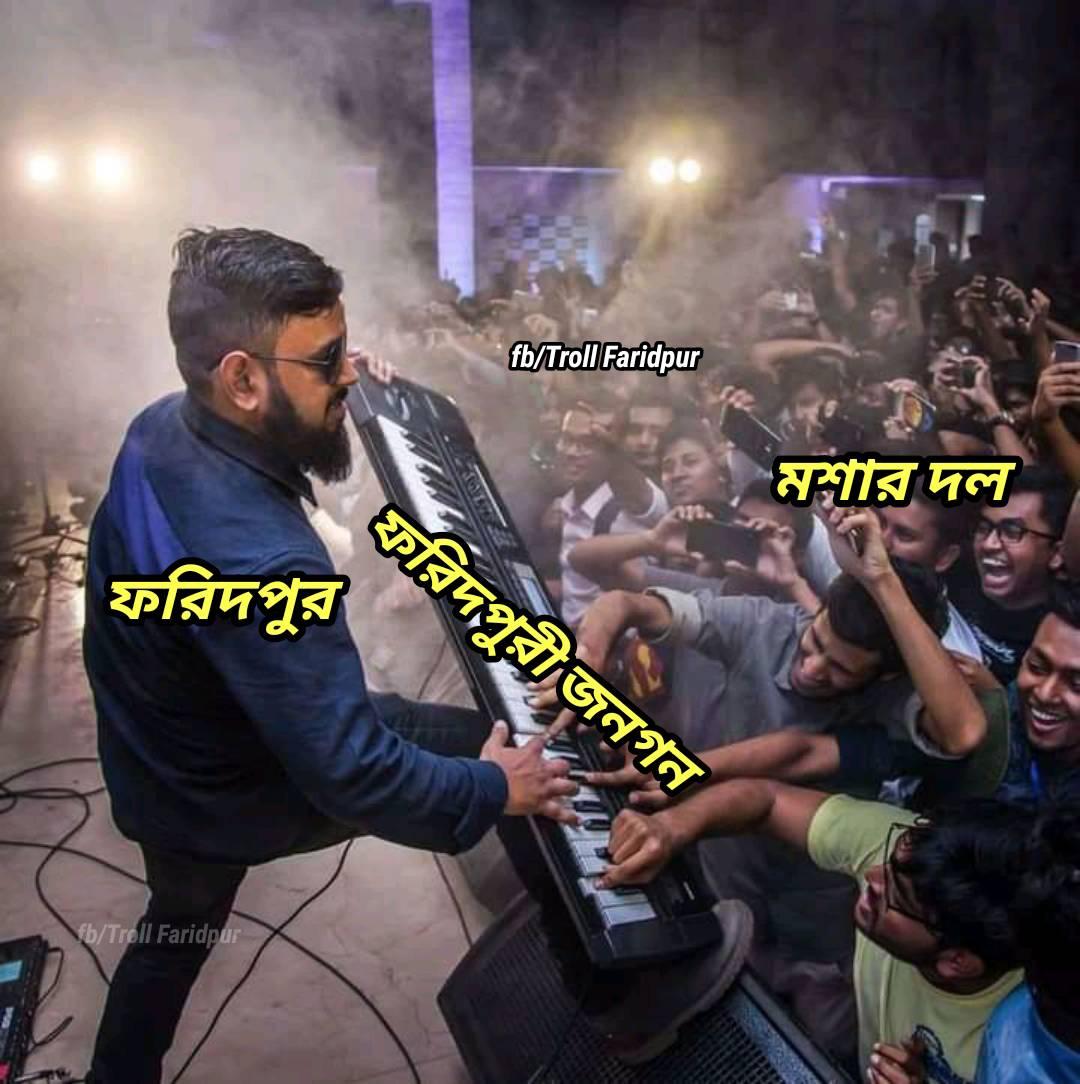
Caption: ফরিদপুর     ফরিদপুরী জনগণ    মশার দল
Label: non-hate